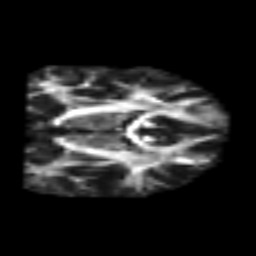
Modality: FA
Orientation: coronal
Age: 25
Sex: male
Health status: healthy